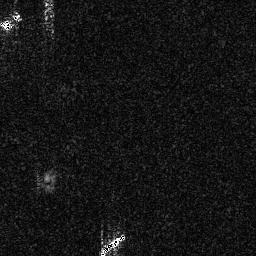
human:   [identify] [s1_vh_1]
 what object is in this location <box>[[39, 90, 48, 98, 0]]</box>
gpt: <ref>1 medium ship at the bottom</ref>